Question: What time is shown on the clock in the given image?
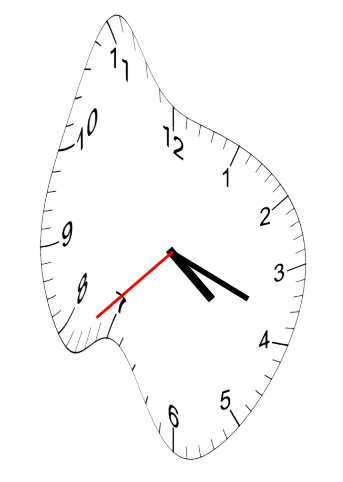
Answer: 04:18:38